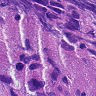
Metastatic tissue present: yes